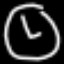
Label: clock